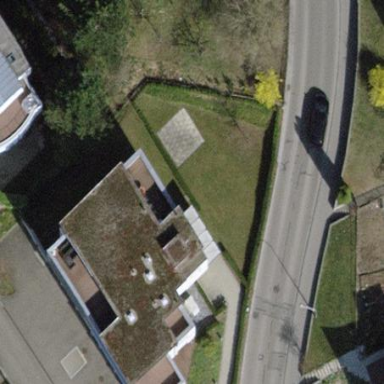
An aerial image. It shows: Detached building.